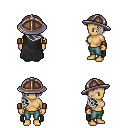
a pixel art fantasy rpg character, female body template, human, tanned skin, black cape, teal pants, gray right-swept hairstyle, chain helm, leather bracers, four views (front, back, left, right), 2x2 character sprite sheet, small pixel art, hard edges, no anti-aliasing